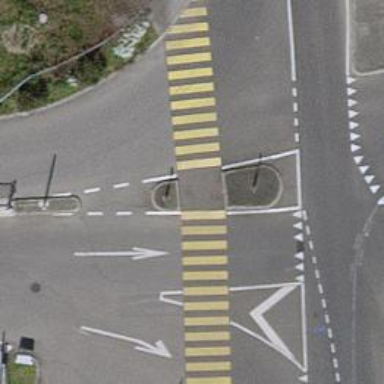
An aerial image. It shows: Traffic calming island.